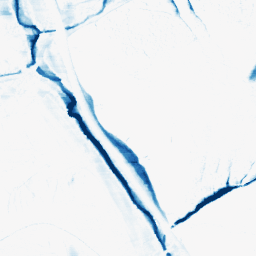
Category: morphological
Decomposition family: morphological_ellipse
Decomposition parameters: operation: closing
width: 5
height: 20
Upsampling method: quintic
Upsampling parameters: scale: 2
Upsampling scale: 2